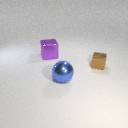
large blue metal sphere to the right of large purple metal cube